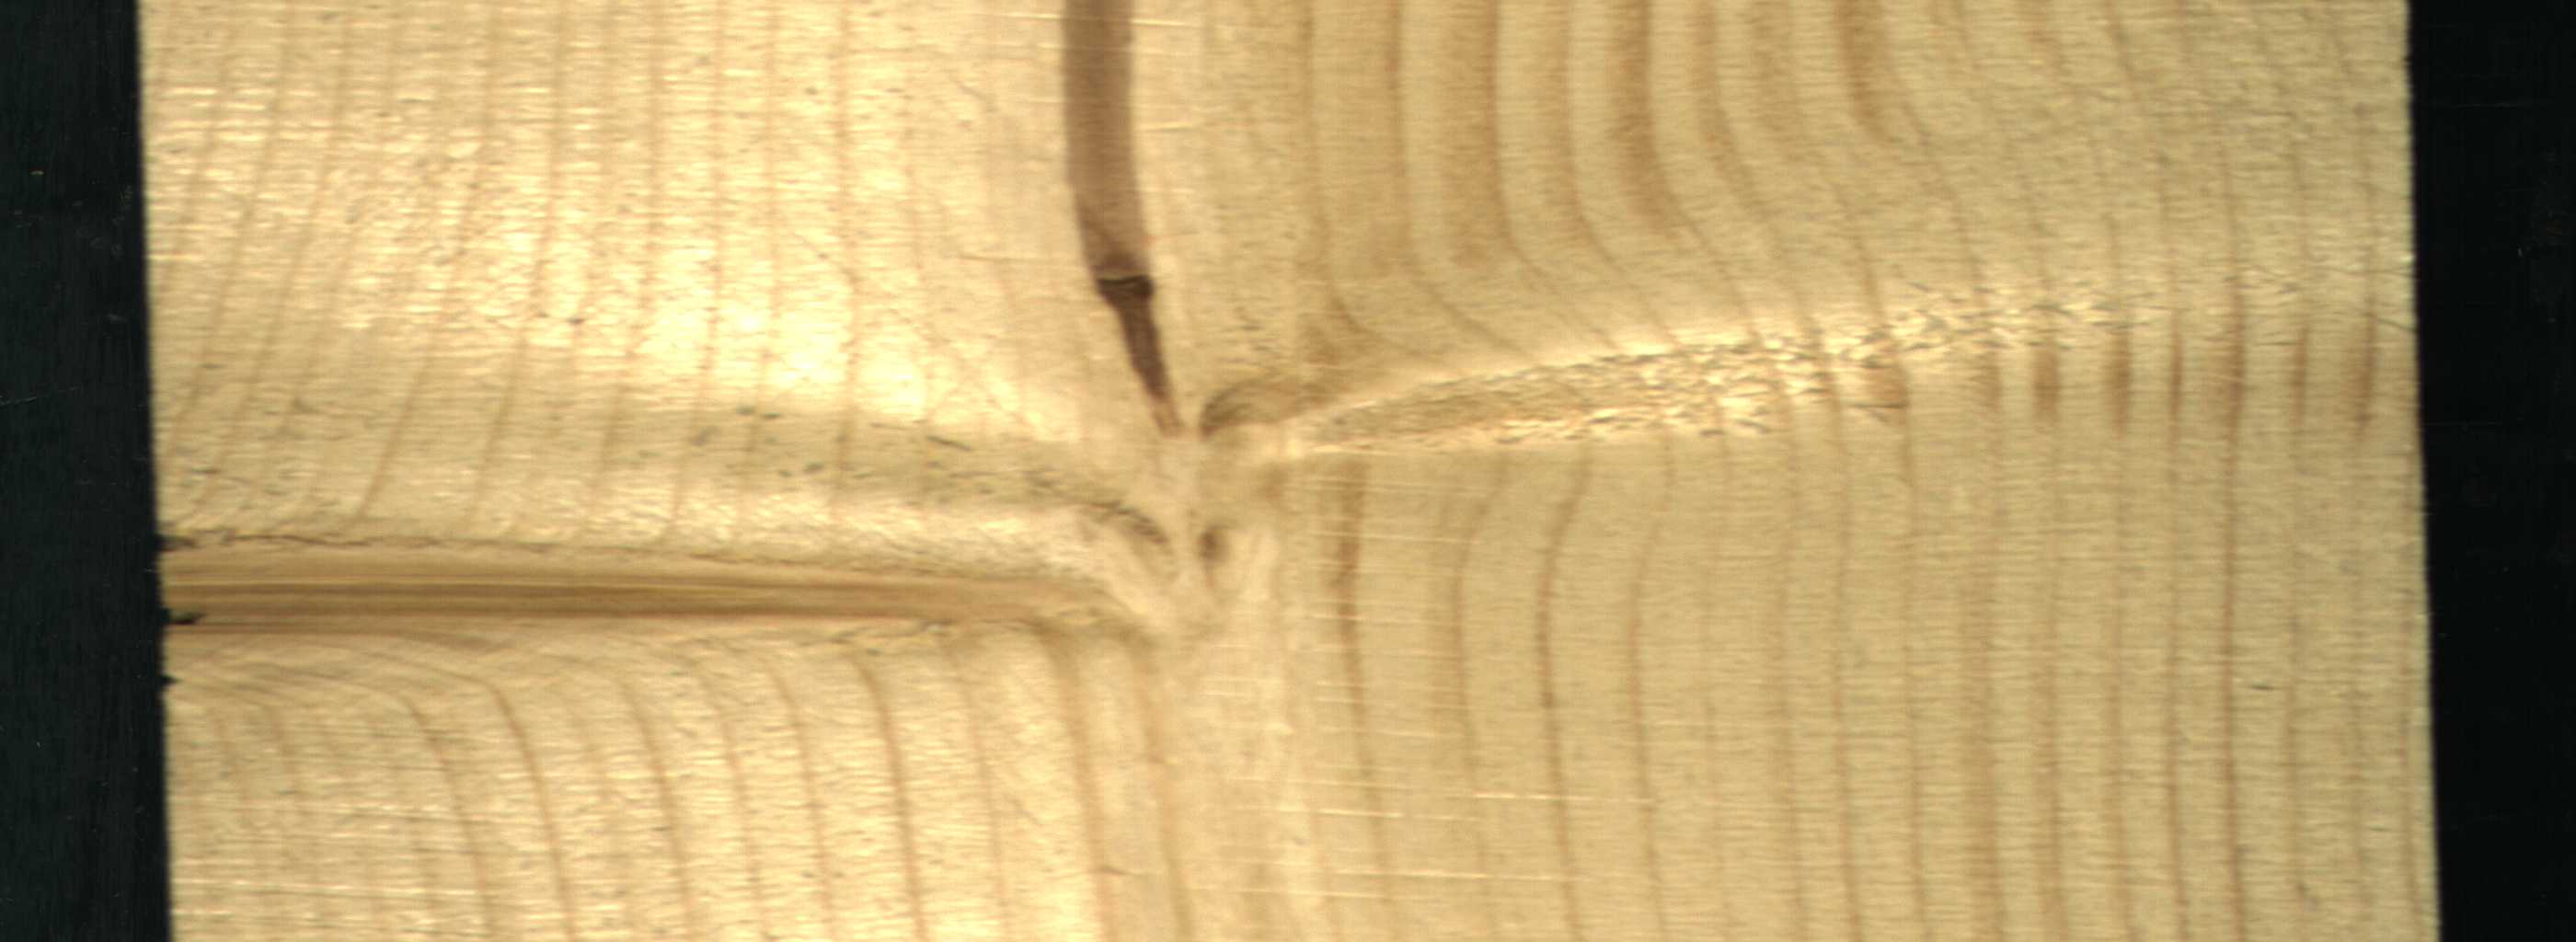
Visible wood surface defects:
Marrow
Live_Knot